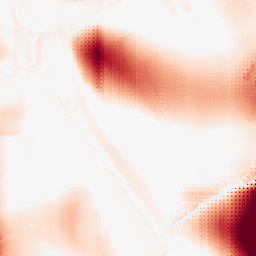
Category: morphological
Decomposition family: rolling_ball
Decomposition parameters: radius: 50
Upsampling method: regularized
Upsampling parameters: scale: 2
lambda_reg: 0.1
Upsampling scale: 2